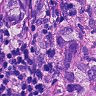
Metastatic tissue present: yes